Question: I am using Vaadin to create my front-end and when i add the 'border-style:solid' to style.css page, i end up with a scrollable v-panel? How can i add the solid style while removing the scrollable option. Please see screenshot for a better explanation.
I have tried to set the 'panel.setScrollable(false);' this did not work.
I want to remove the scrolling option from this panel?
Full CSS:
'''
v-panel-panelBack{
border-style:solid;
border-width:thick;
border-color:darkgray;
}
'''

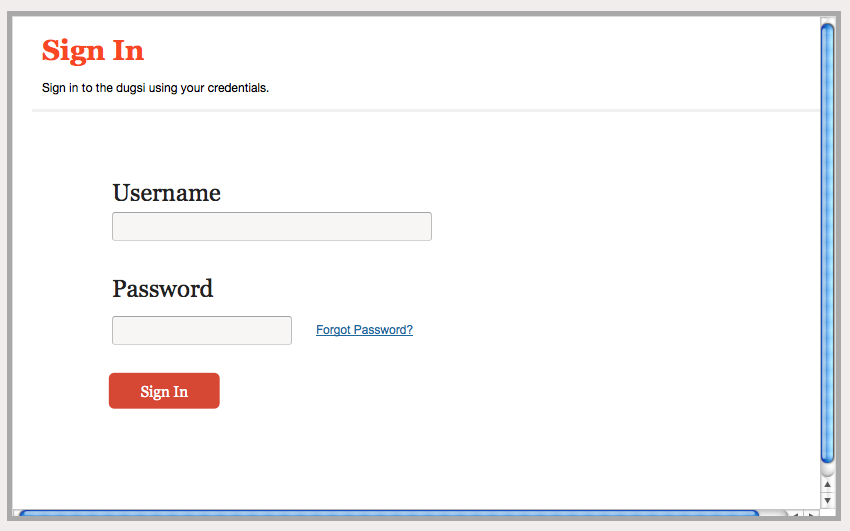
Answer: the overflow property should help.
'''
overflow: hidden;
'''
<URL>